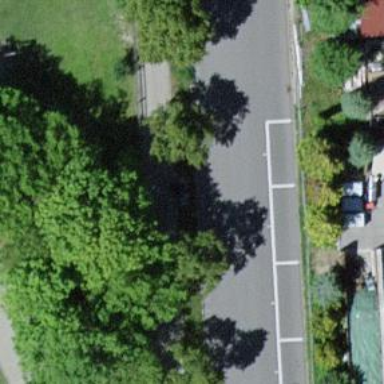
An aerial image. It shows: Bench.